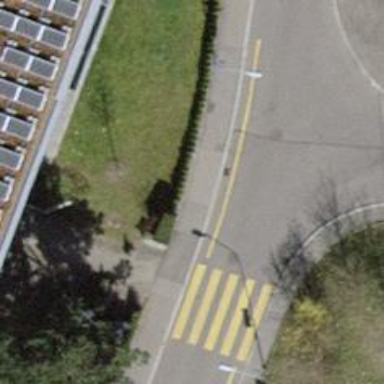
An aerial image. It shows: Power utility street cabinet.